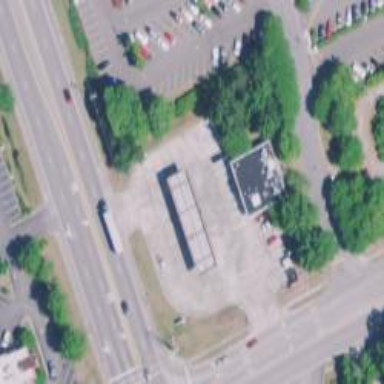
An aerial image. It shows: Convenience shop.